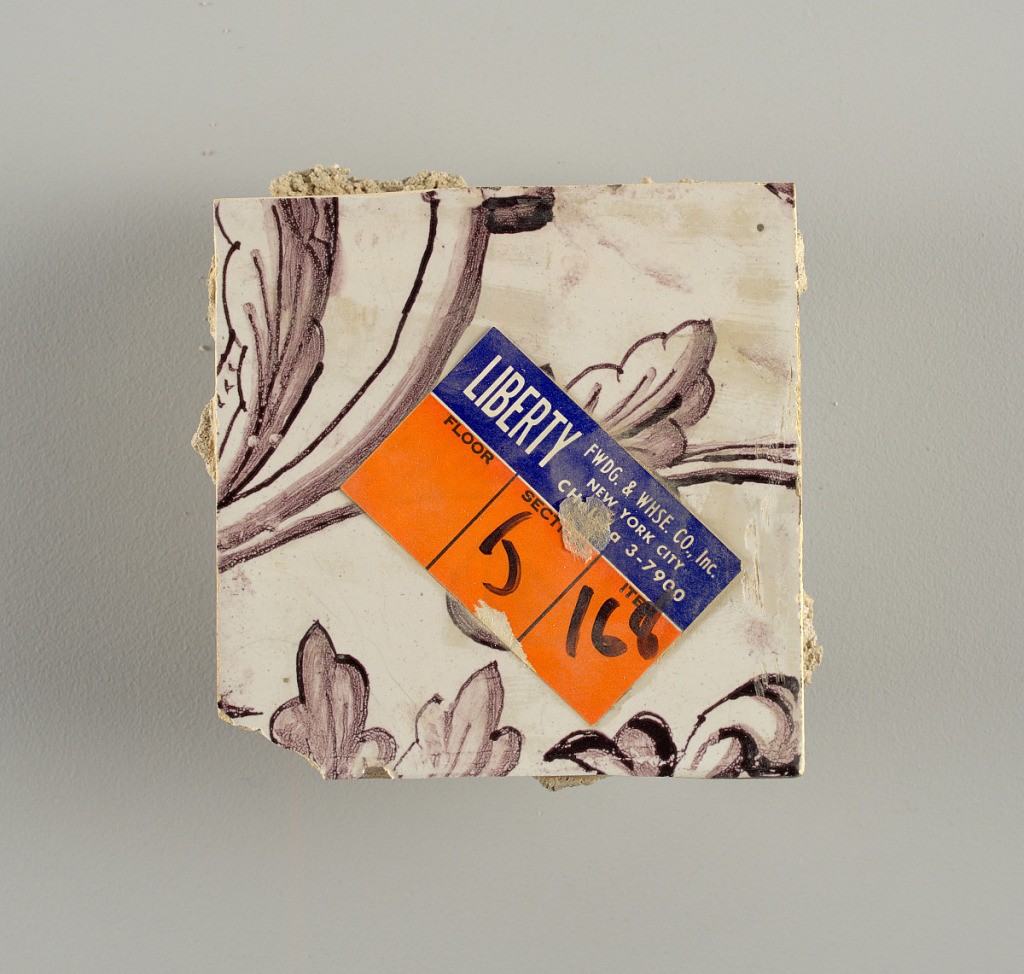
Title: Wall facing
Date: ca. 1725
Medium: tin-glazed earthenware, underglaze
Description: Two vertical rectangles, twenty-three tiles high.  A) Nine tiles wide at top; seven tiles wide at bottom.  B) Ten and one-half tiles wide.

Arabesque design of foliage.  A) with centered figure of Justice under a canopy.  B) with centered urn.